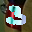
Label: 3